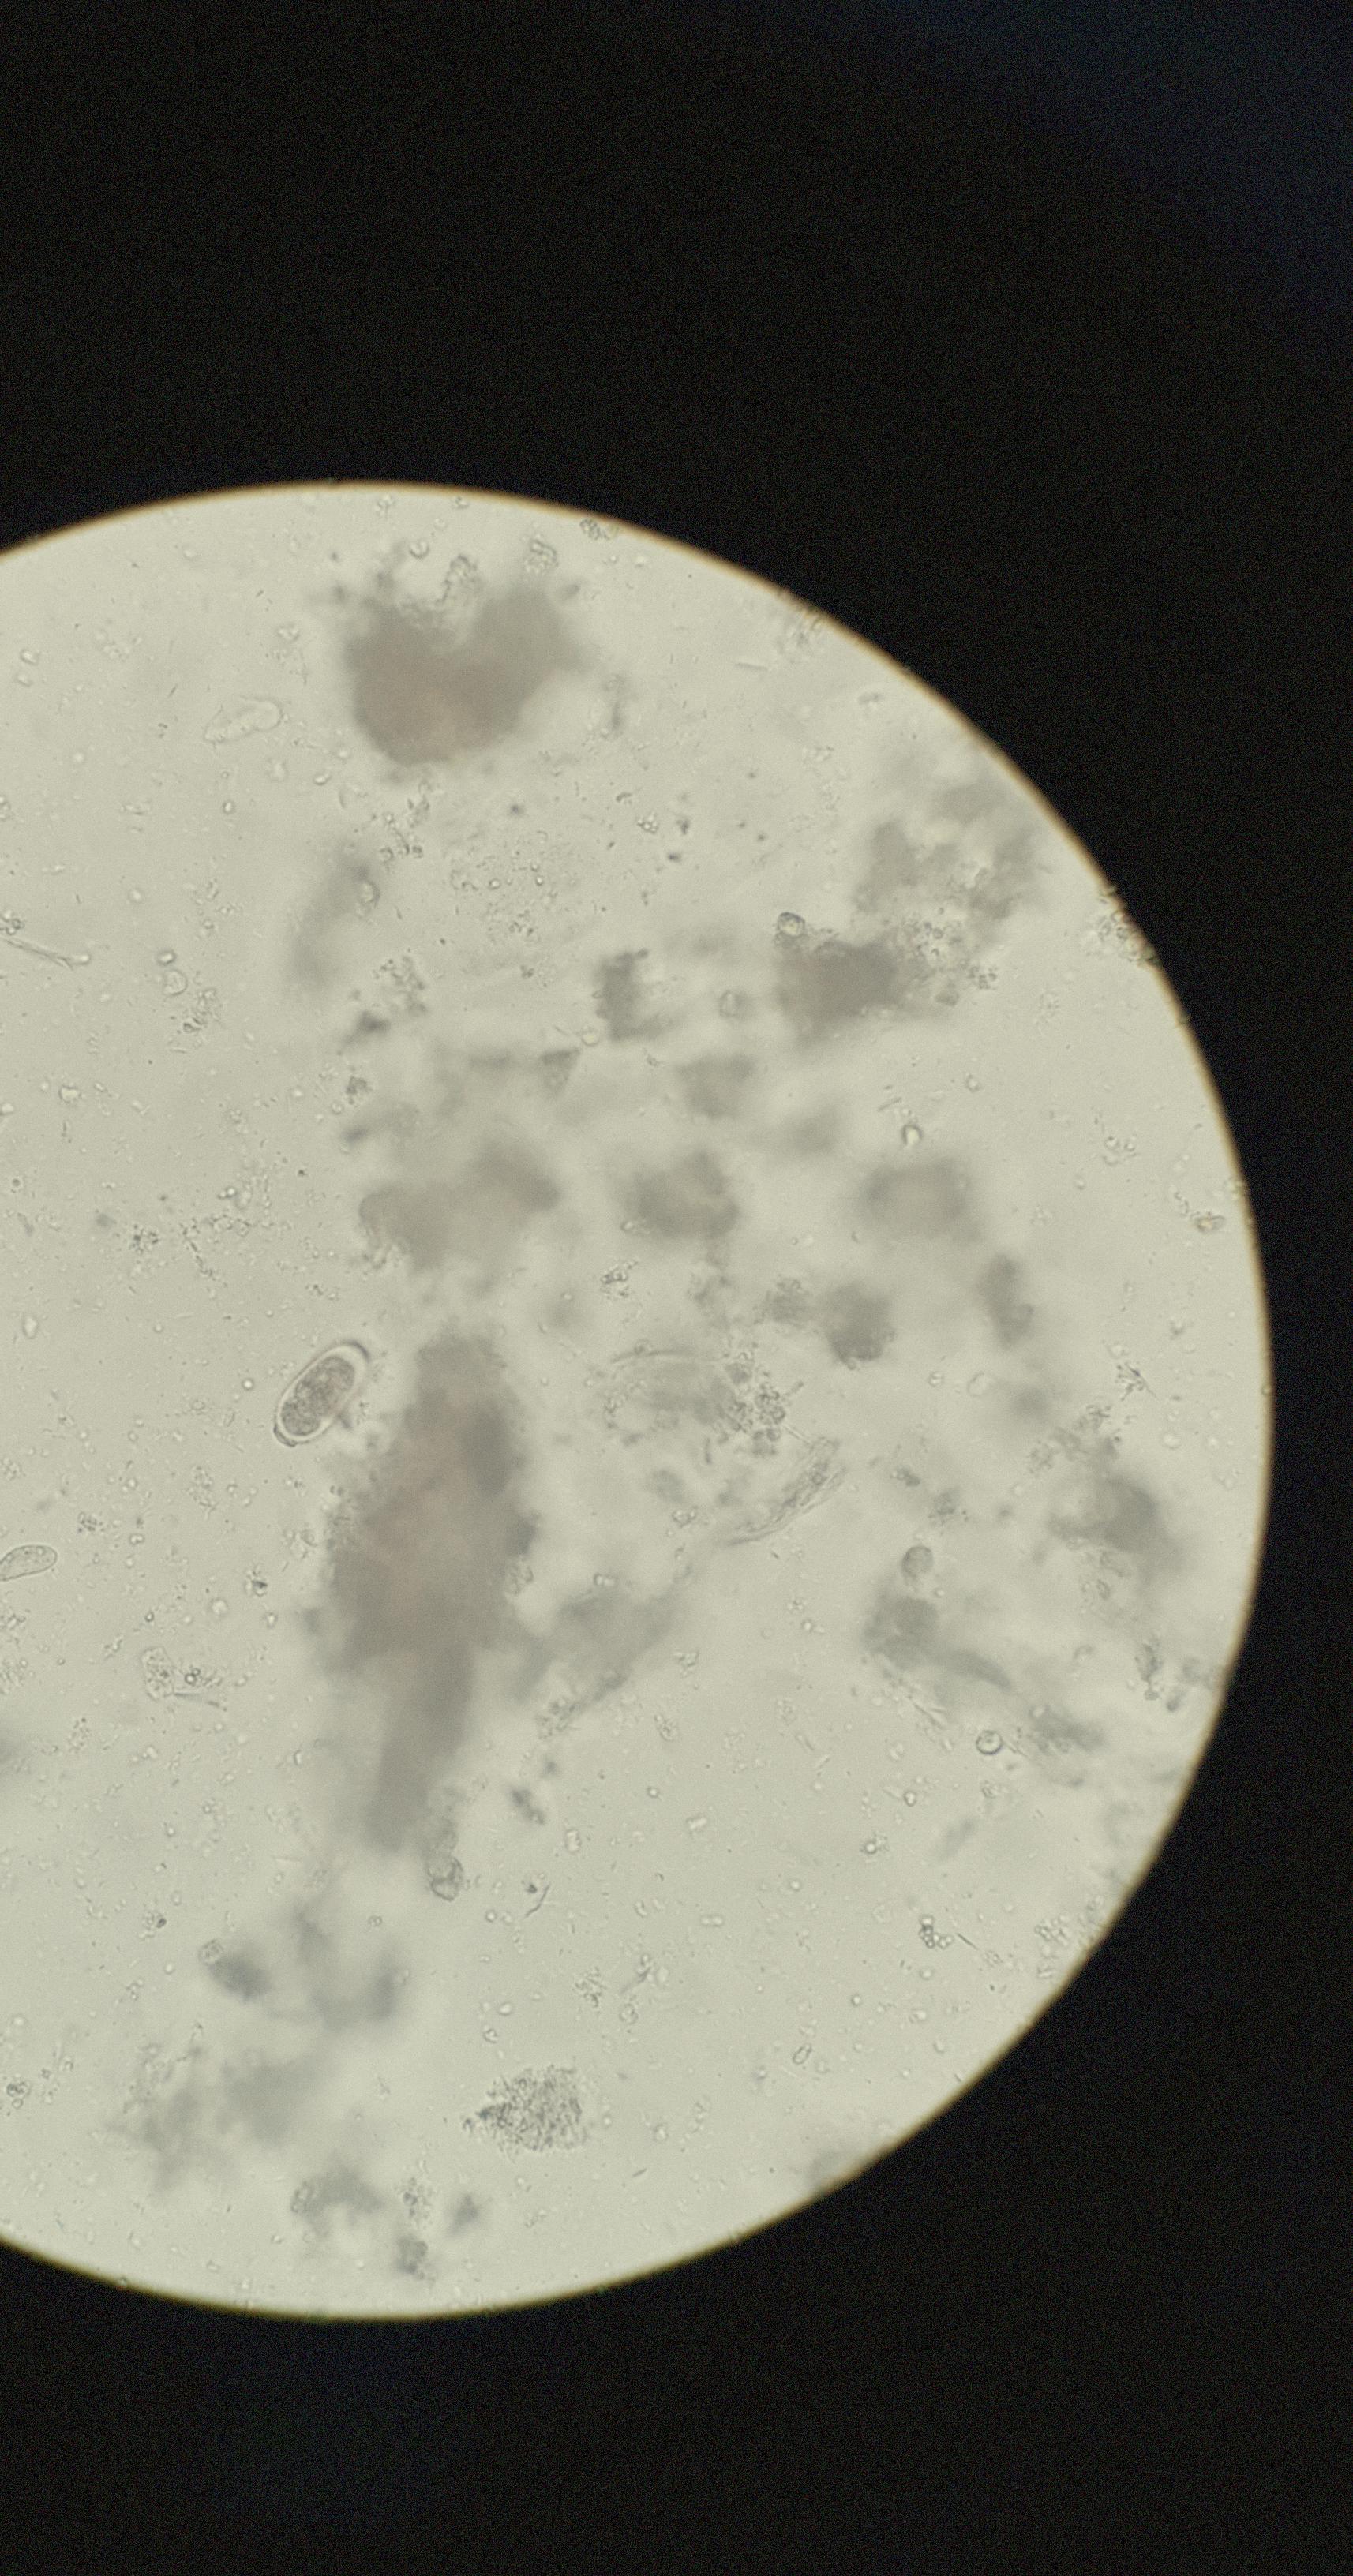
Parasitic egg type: Capillaria philippinensis